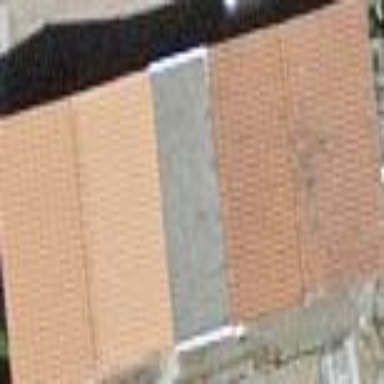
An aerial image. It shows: Garage.